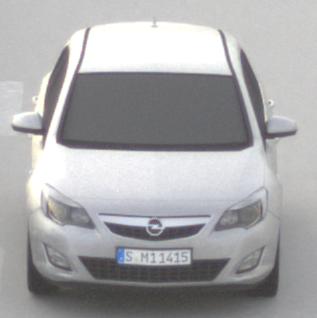
Make: Opel
Model: Astra 1.4 ecoFlex
Detailed model: Astra (J)
Model produced from: 2009/12
Model produced until: 2010/12
Doors: 5
Color: white
Road condition: dry road
Daytime: sunrise or sunset
Contrast: low contrast